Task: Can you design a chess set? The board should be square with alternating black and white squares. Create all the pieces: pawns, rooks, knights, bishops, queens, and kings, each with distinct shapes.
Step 4337:
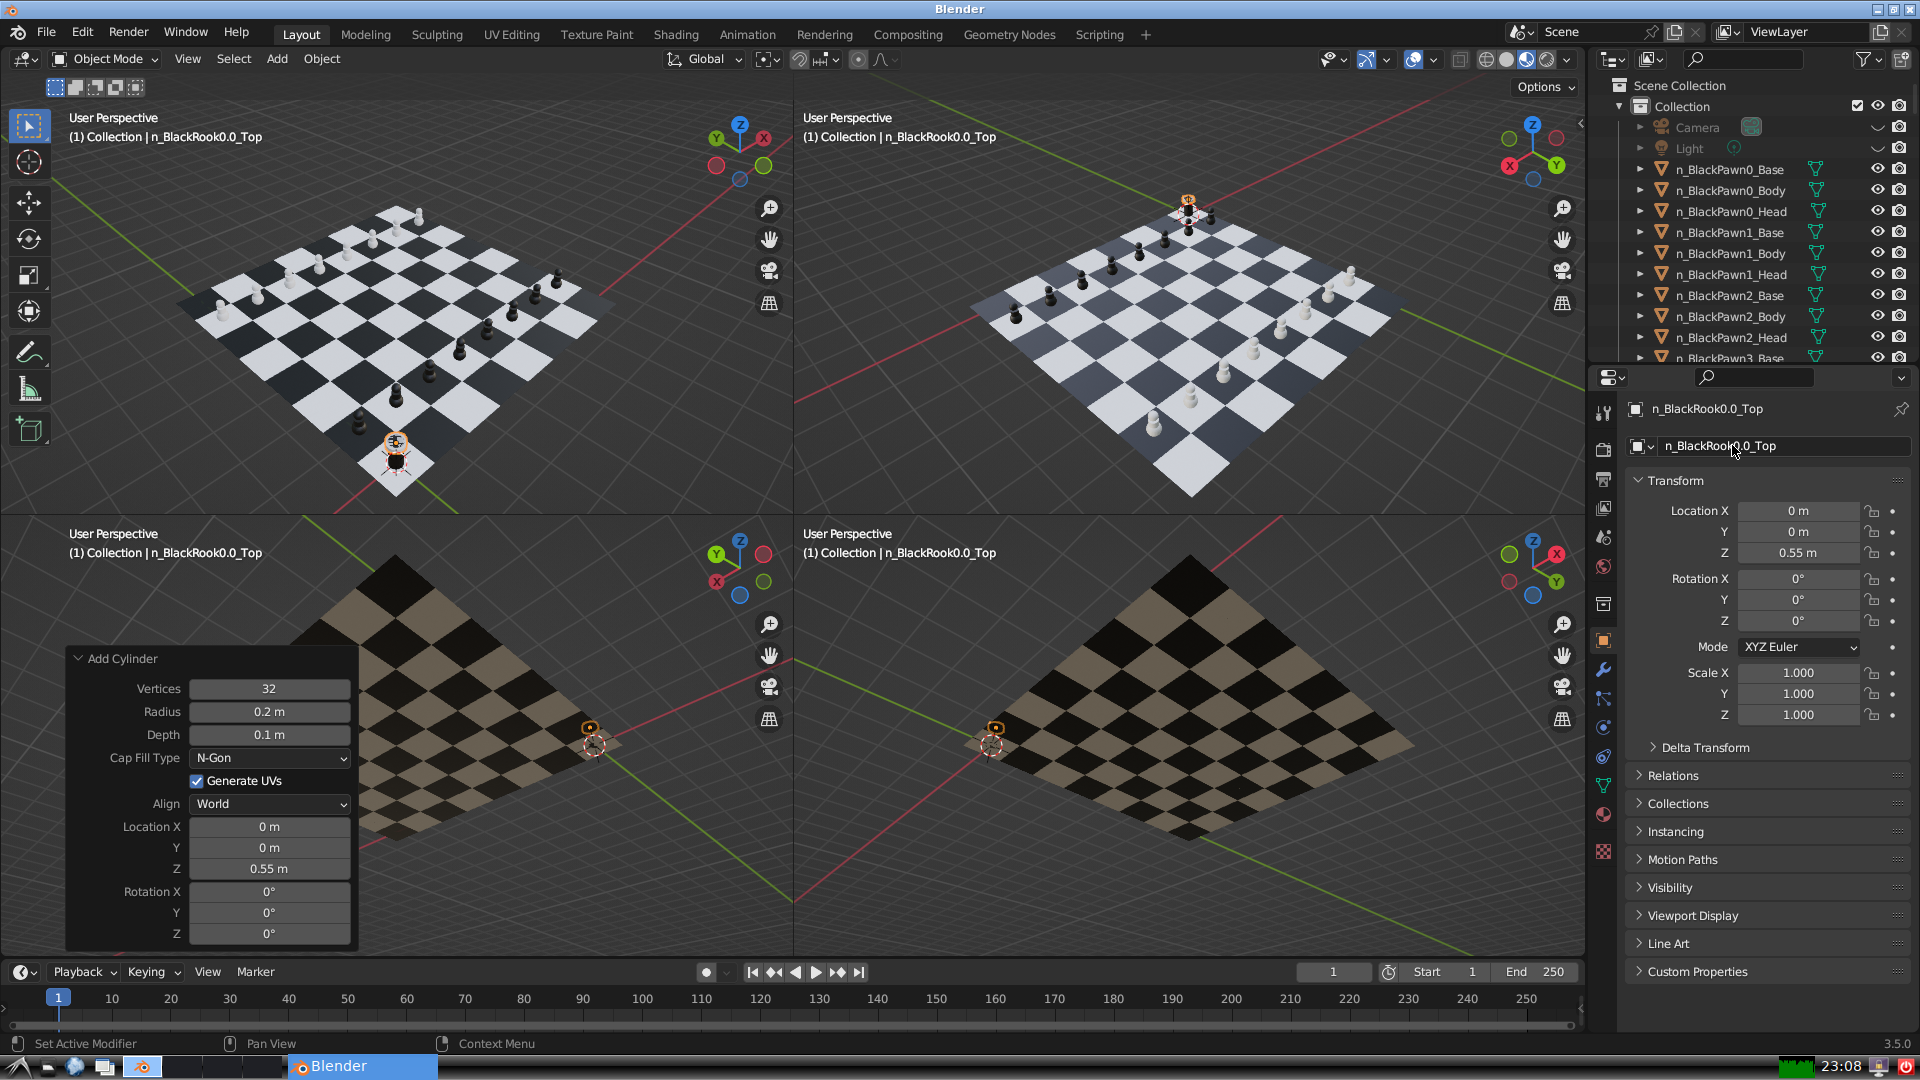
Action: {"mouse_move": [1603, 815]}